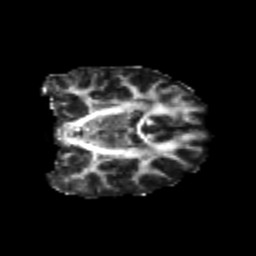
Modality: FA
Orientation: coronal
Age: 21
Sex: female
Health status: healthy
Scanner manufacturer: philips
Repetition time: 7.389 s
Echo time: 0.08599 s